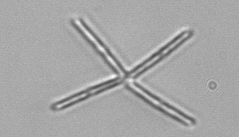
Label: Thalassionema